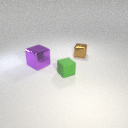
large purple metal cube to the left of small green rubber cube